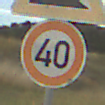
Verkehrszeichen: Geschwindigkeit40
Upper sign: Gefaelle10
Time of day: SunriseSunset
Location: Outdoor (RoadRail)
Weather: PartlyCloudy
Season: NotSpecified
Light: Natural